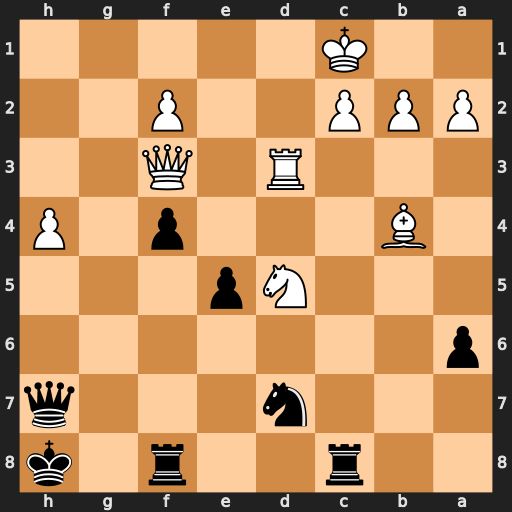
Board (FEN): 2r2r1k/3n3q/p7/3Np3/1B3p1P/3R1Q2/PPP2P2/2K5
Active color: b
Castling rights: -
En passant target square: -
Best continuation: e4 Qh3 exd3 Bc3+ Rxc3